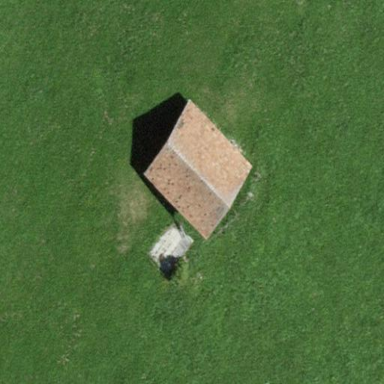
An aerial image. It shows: Barn.